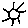
Label: sun